What modifications can be observed between these two pictures?
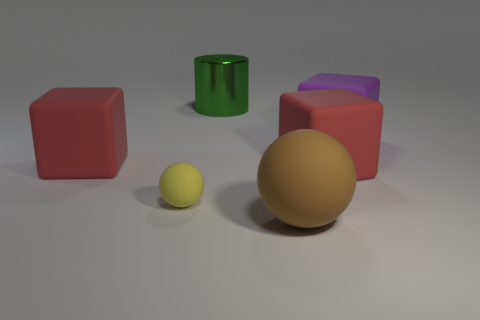
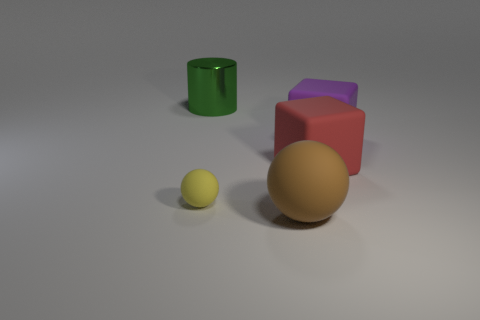
the big red matte cube that is to the left of the shiny thing is no longer there
the big red matte cube that is on the left side of the brown matte sphere is gone
the large red rubber cube left of the green shiny thing is gone
the big red rubber block to the left of the small yellow ball has disappeared